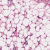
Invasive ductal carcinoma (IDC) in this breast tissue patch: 1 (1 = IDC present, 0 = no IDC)